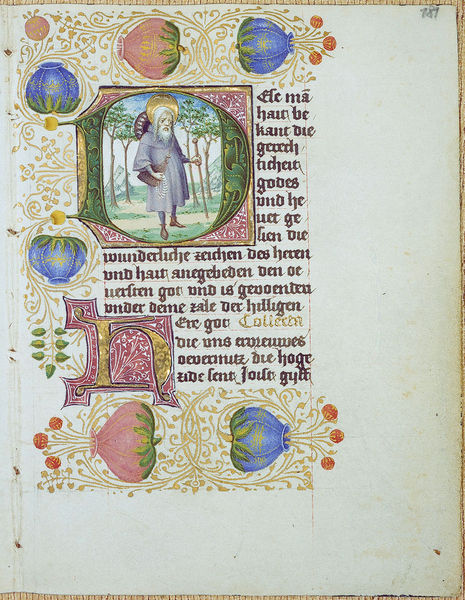
Titel: Lochner-Gebetsbuch
Künstler: Stefan Lochner
Institution: Darmstadt, Universitäts- und Landesbibliothek
Schlagwörter: baum, blau, mann, bäume, landschaft, blume, blumen, schmuck, schwarz, blüten, rot, ornament, gold, rosa, wald, ranken, schrift, papier, dekoration, floral, vasen, deutsch, buch, mohnblumen, seite, illustration, text, buchstabe, buchstaben, initiale, gebet, kunst, ranke, buchseite, pergament, heiligenschein, nimbus, gotisch, schreiben, wanderer, mittelalter, heiliger, heilig, gefäße, turban, miniatur, wanderung, handschrift, verziehrung, pilger, biebel, buchmalerei, majuskel, inkunabel, chronik, kodex, mohnblume, n, h, kodizes, paläografie, paläographie, karolingische menuskel